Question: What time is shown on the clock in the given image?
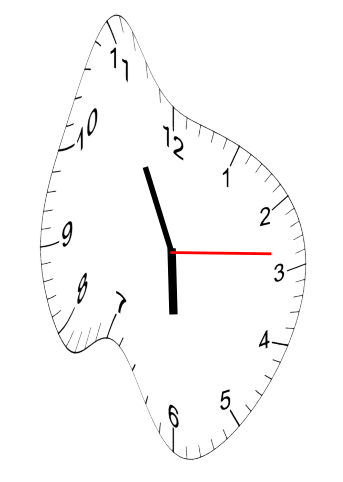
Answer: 05:55:14